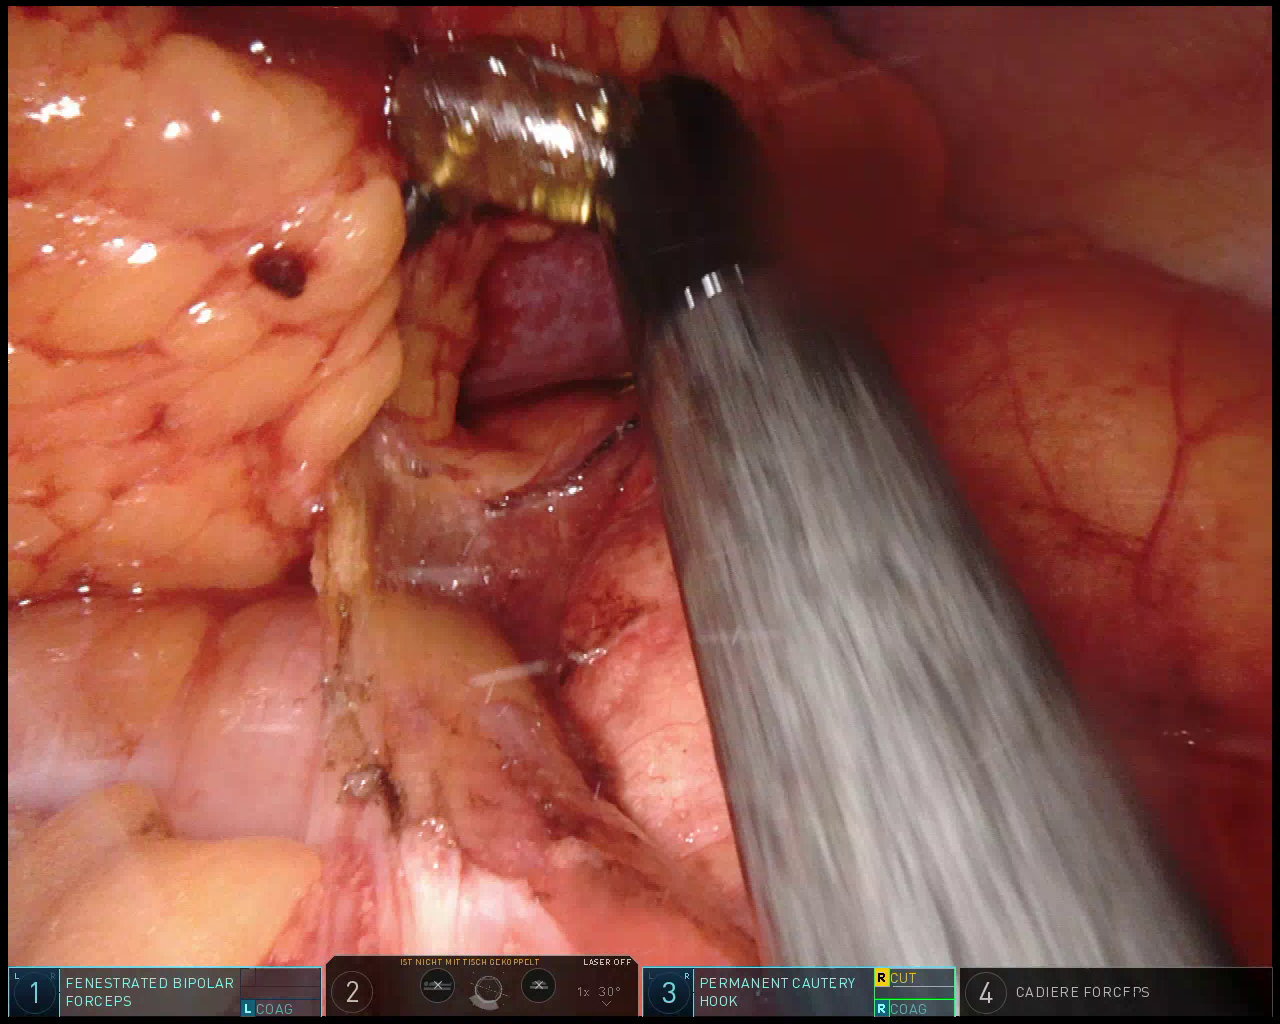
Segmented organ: spleen
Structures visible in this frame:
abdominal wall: yes
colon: yes
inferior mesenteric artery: no
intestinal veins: no
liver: no
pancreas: no
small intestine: no
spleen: yes
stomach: no
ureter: no
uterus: no
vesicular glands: no